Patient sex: M
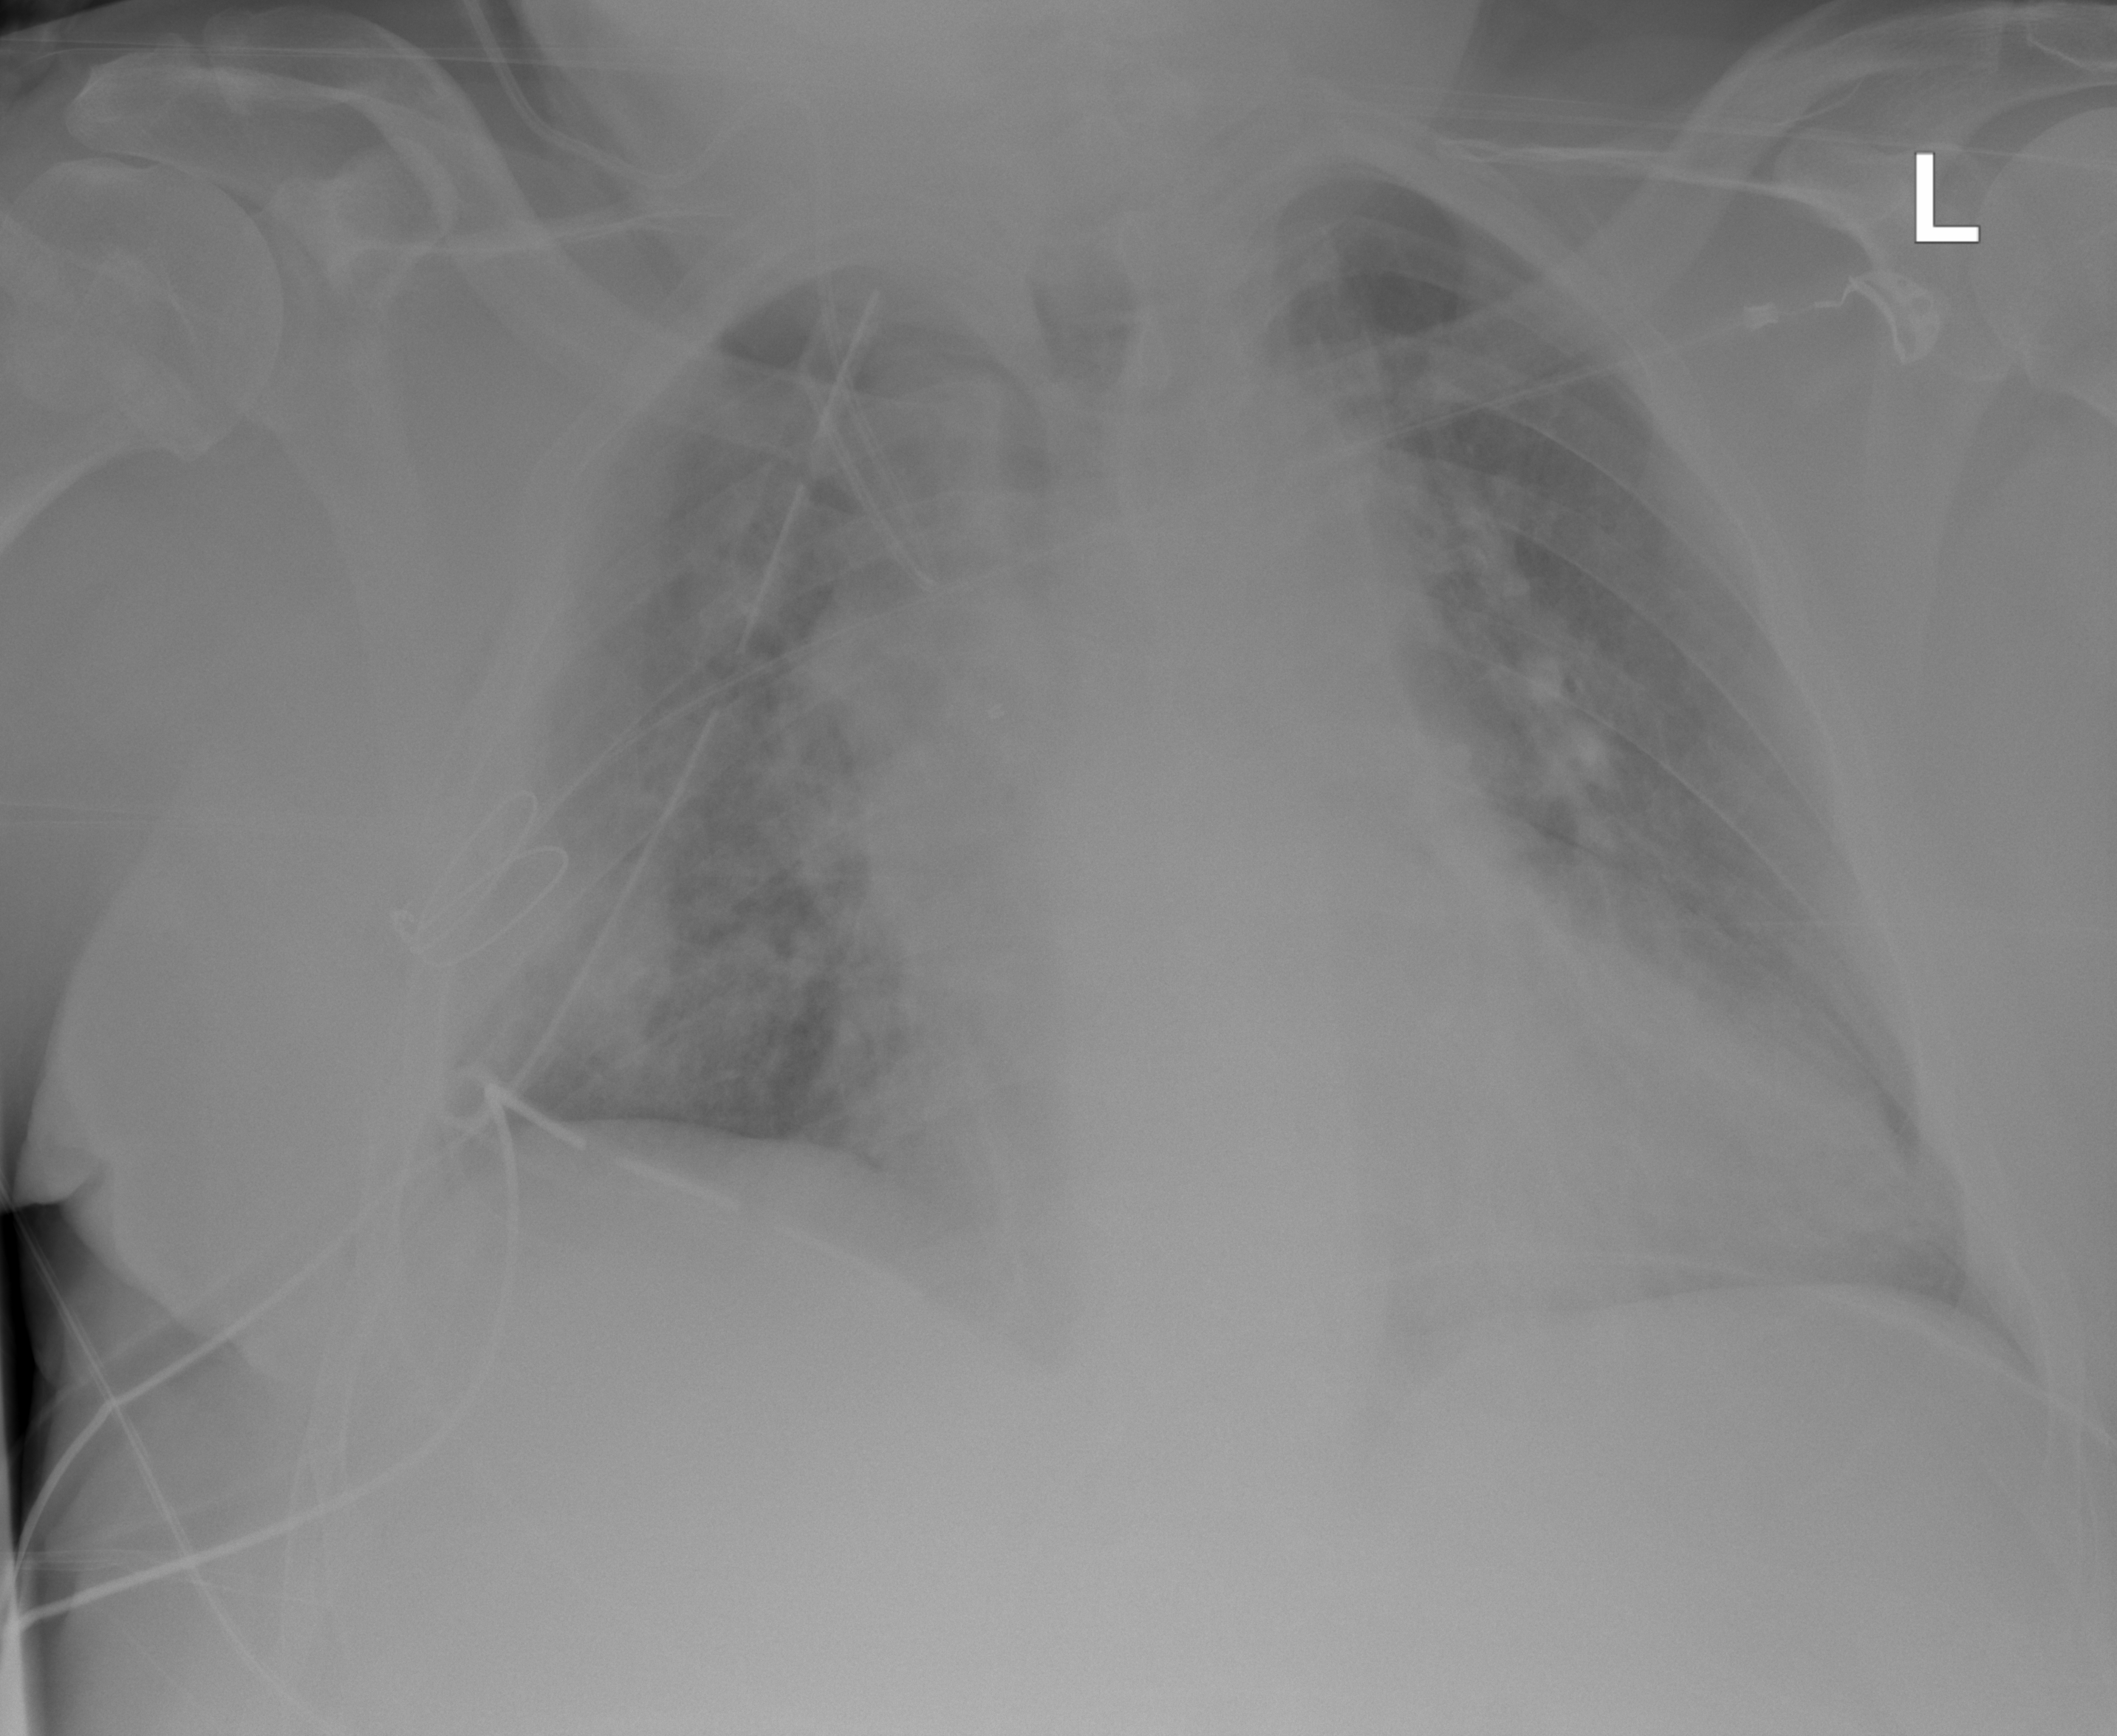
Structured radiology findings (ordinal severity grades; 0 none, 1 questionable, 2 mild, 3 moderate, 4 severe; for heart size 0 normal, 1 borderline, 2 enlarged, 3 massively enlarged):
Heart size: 2
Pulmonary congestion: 2
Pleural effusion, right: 0
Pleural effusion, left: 0
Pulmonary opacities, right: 3
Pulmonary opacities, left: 0
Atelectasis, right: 2
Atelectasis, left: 0